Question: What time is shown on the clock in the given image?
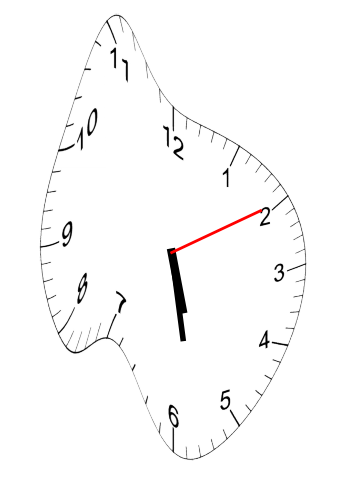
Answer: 05:28:10